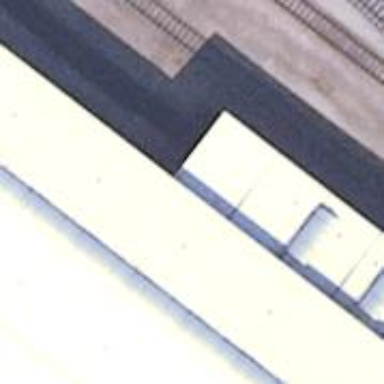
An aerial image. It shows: Railway yard with building passage tunnel.